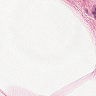
Metastatic tissue present: no